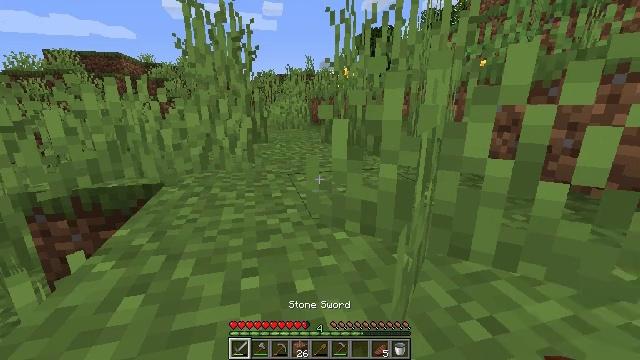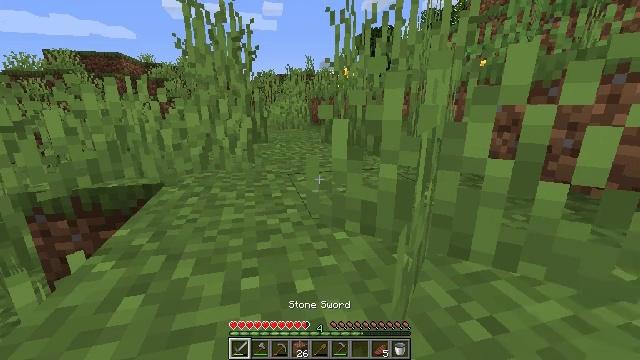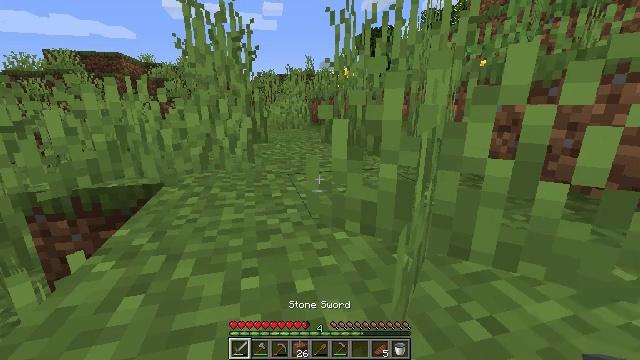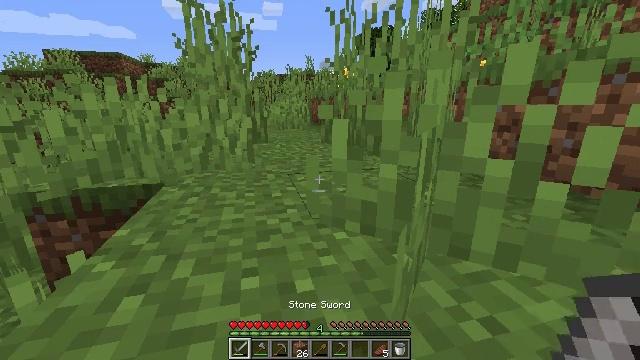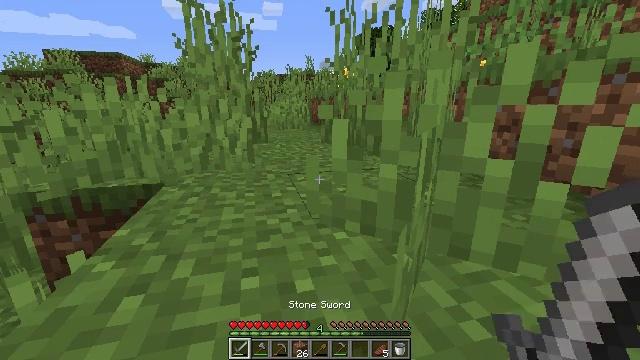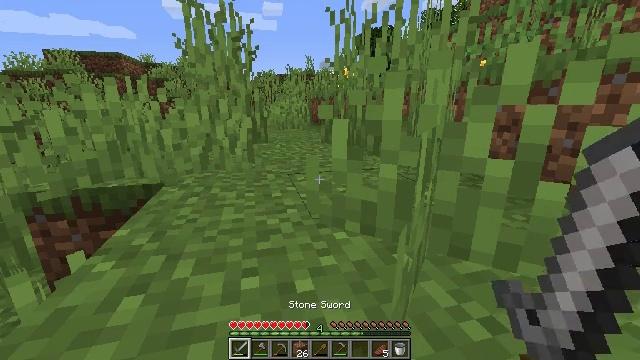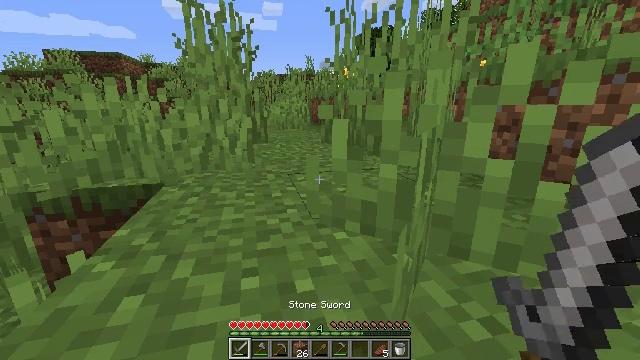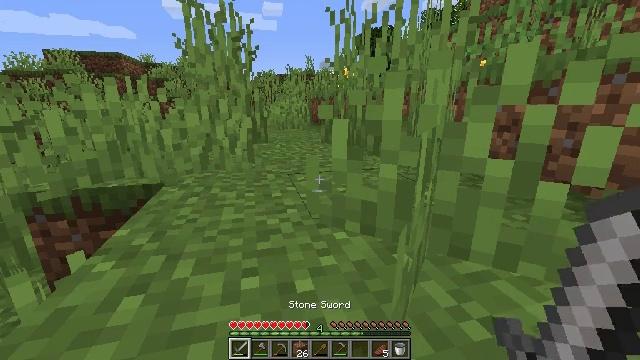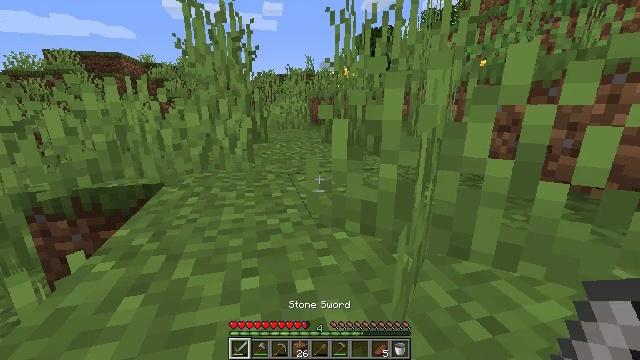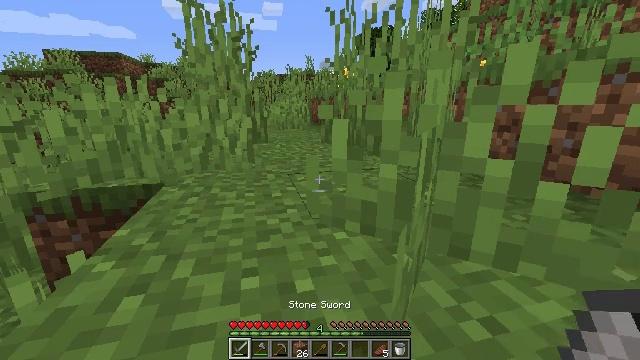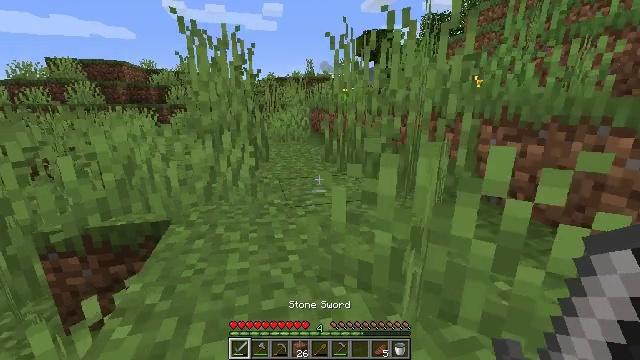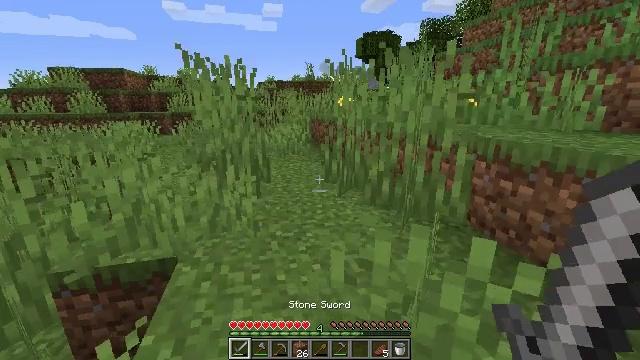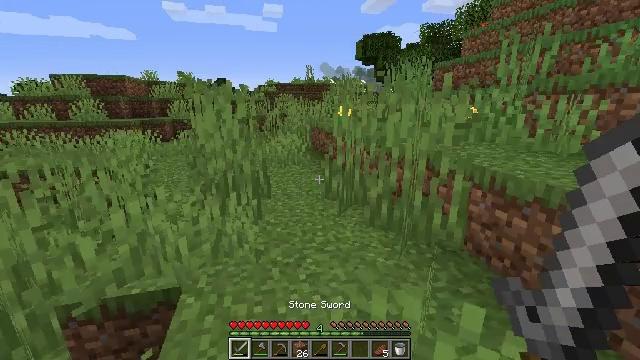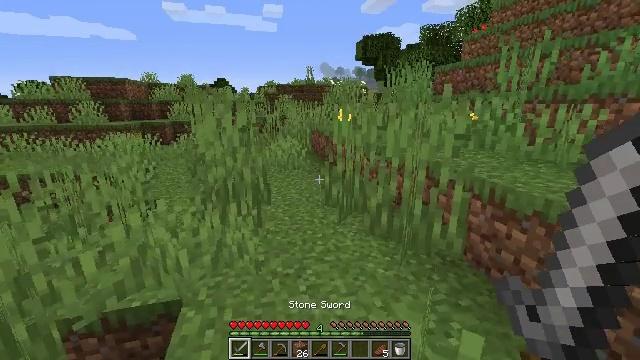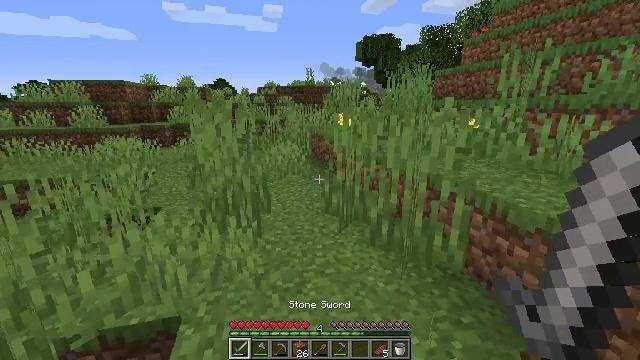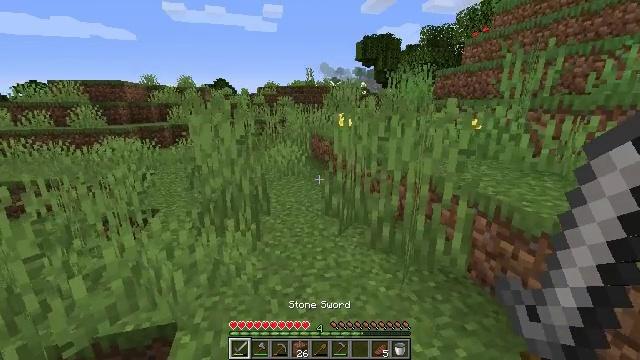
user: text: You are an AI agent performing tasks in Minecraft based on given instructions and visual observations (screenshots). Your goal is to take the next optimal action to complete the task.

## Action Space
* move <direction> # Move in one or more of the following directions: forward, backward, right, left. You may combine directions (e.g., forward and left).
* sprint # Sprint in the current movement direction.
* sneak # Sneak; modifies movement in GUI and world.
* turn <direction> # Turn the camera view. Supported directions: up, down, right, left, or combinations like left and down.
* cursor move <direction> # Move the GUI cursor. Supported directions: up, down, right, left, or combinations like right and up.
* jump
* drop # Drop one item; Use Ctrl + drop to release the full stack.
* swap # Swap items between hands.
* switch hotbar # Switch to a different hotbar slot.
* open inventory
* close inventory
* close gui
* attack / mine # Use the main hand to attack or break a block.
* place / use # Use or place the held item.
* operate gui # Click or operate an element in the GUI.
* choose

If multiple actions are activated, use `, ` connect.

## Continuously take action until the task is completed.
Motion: motion action
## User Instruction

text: Mine the spruce door to collect it.
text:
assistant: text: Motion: switch to hotbar 1
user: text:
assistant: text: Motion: switch to hotbar 1
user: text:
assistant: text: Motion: no_op
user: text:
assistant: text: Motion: no_op
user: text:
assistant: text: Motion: no_op
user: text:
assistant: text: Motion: no_op
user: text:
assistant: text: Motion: no_op
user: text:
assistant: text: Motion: no_op
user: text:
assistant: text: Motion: no_op
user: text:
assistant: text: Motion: jump
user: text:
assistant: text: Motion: jump
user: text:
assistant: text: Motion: move forward, jump
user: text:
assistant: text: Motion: move forward, jump
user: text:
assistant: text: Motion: move forward
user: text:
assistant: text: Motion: move forward
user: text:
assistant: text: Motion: move forward
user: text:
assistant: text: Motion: move forward
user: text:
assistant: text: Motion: move forward
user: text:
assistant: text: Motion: move forward
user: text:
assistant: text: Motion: move forward
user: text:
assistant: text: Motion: move forward
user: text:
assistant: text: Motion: move forward
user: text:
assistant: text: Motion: move forward
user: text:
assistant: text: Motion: move forward
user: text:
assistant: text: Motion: move forward
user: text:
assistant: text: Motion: move forward
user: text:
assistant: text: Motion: move forward
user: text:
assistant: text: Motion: move forward
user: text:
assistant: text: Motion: move forward
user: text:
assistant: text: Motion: move forward